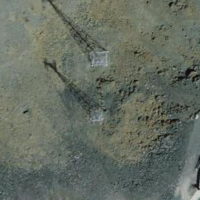
EUNIS habitat code: 31
Species observed at this site:
Montifringilla nivalis